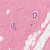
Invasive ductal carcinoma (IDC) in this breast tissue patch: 0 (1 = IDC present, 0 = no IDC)